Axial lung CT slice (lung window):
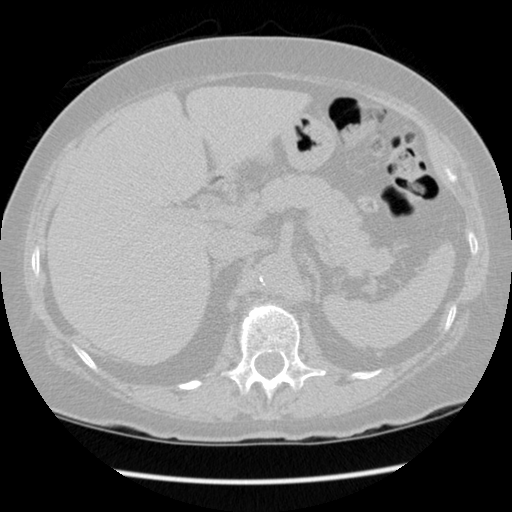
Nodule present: no